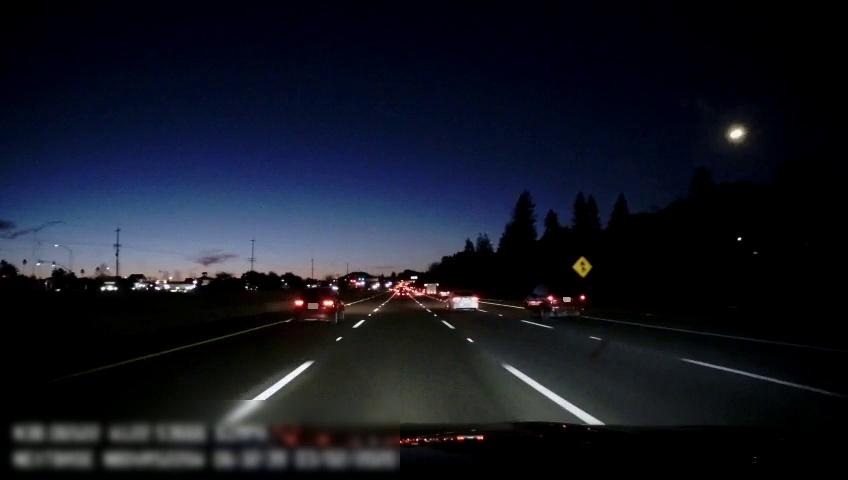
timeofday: Night
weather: Other
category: Drivable Space
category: Vehicles | SUV
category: Vehicles | Car
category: Vehicles | Car
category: Vehicles | Other LV
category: Lanes | Alternate Lane
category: Lanes | Current Lane
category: Lanes | Current Lane
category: Lanes | Alternate Lane
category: Lanes | Alternate Lane
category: Traffic | Signs